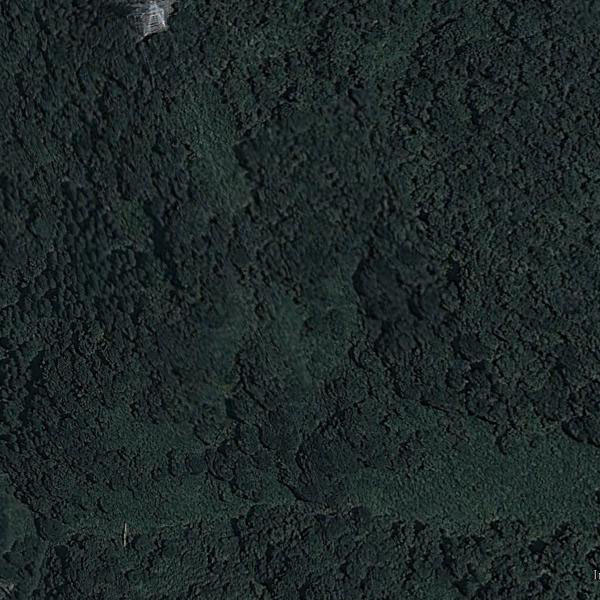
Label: Forest